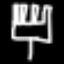
Label: fork